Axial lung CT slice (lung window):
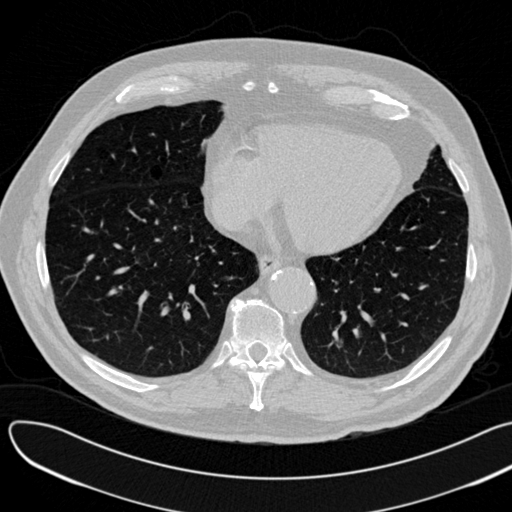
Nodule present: no